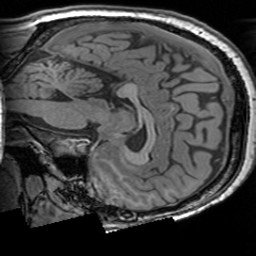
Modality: T1w
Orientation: sagittal
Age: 26
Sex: male
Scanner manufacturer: siemens
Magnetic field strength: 3 T
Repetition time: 1.63 s
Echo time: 0.00311 s